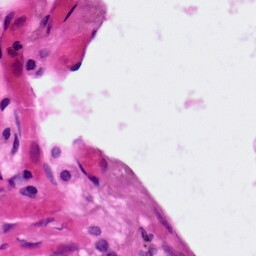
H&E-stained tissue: Lung